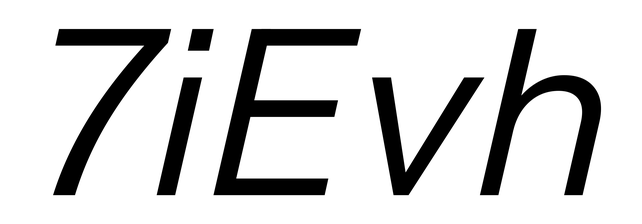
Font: InstrumentSans-Italic_Italic